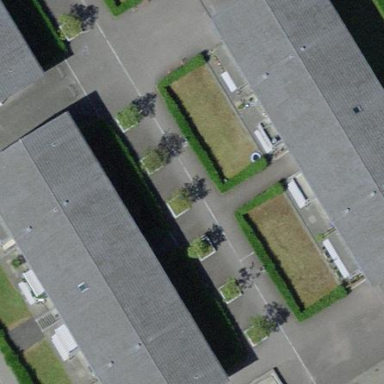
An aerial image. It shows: Image showing building with apartments.